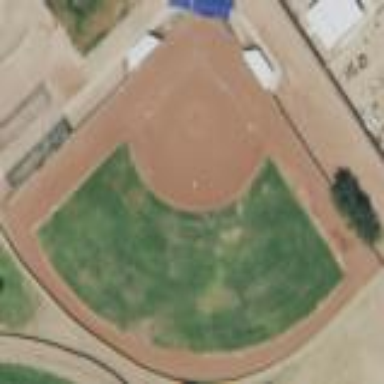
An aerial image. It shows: Softball pitch for leisure sports.